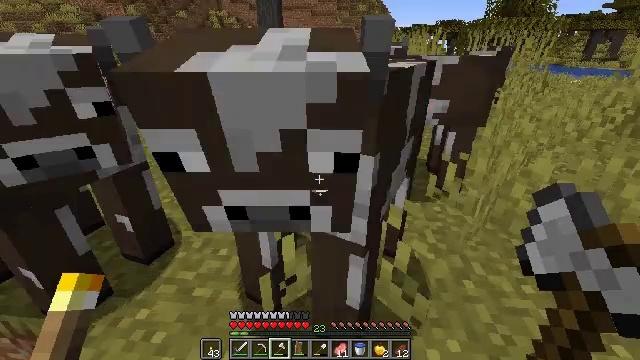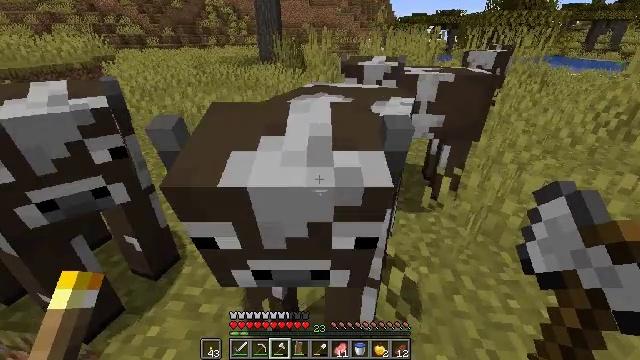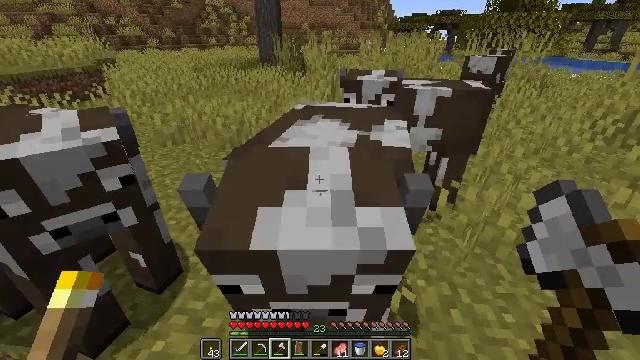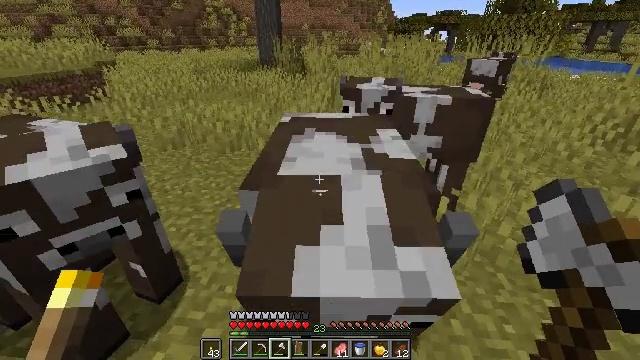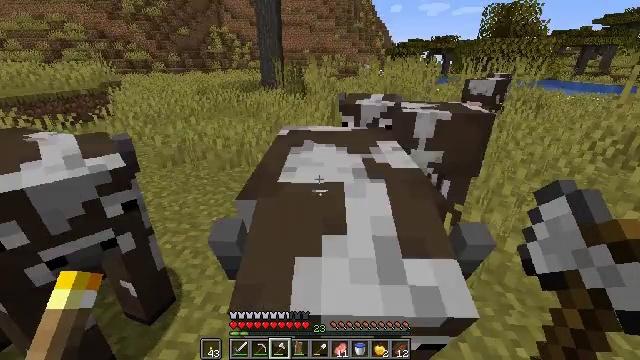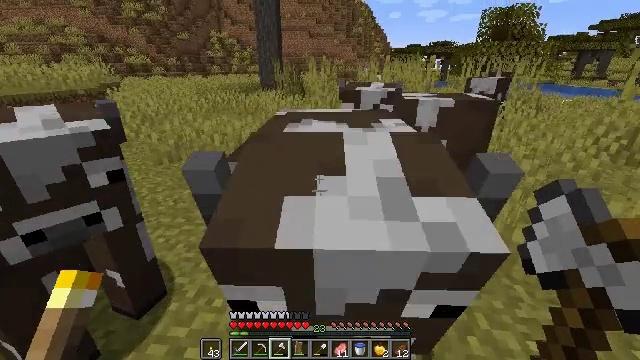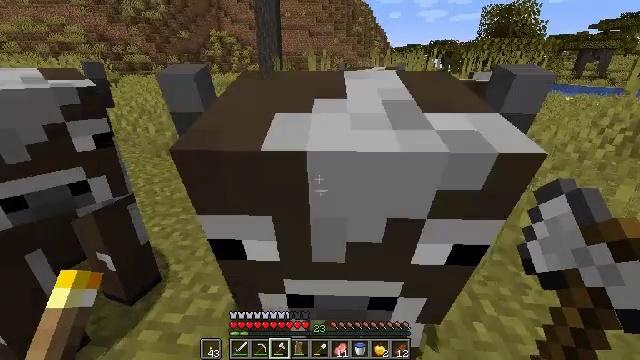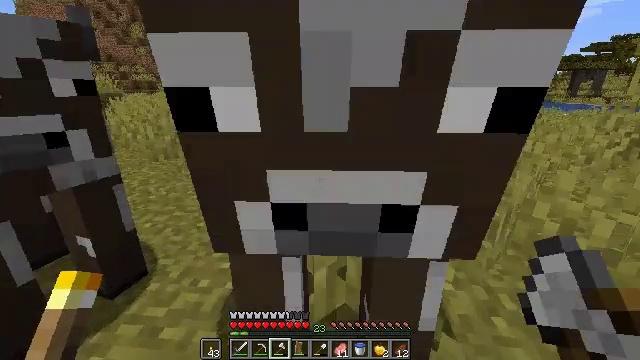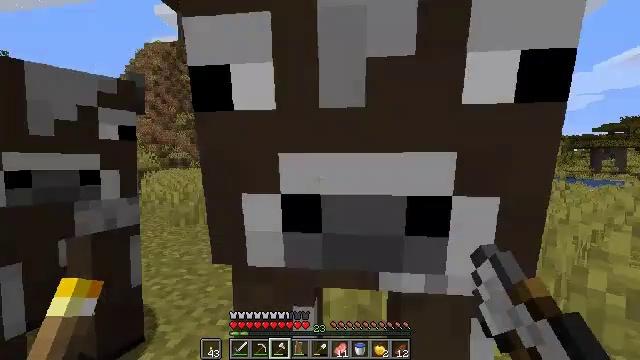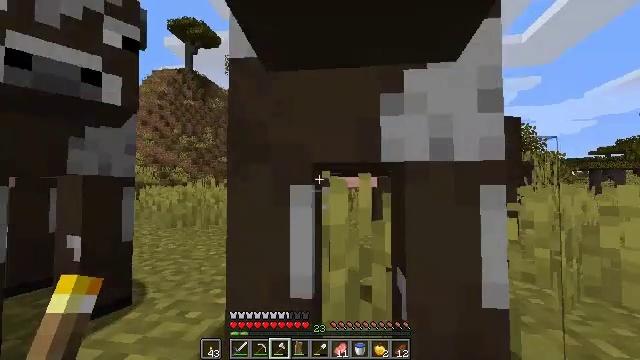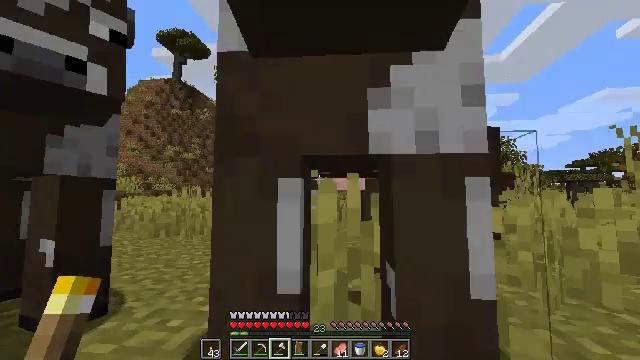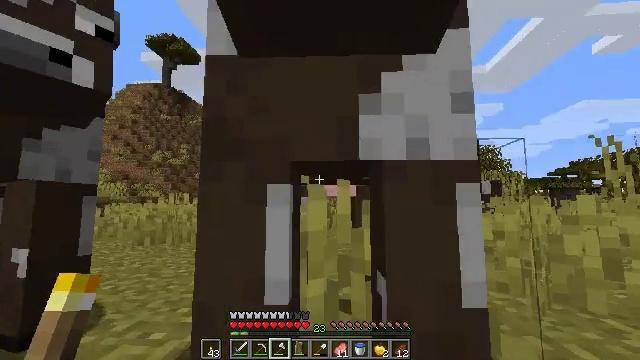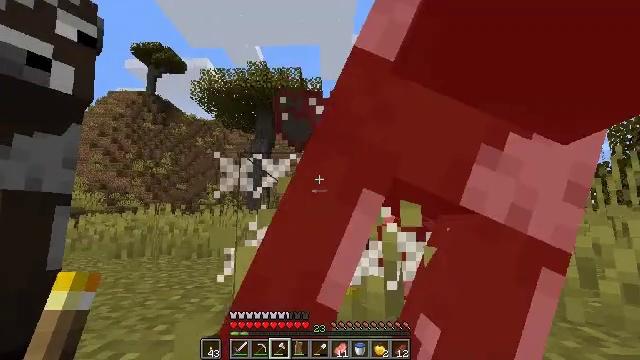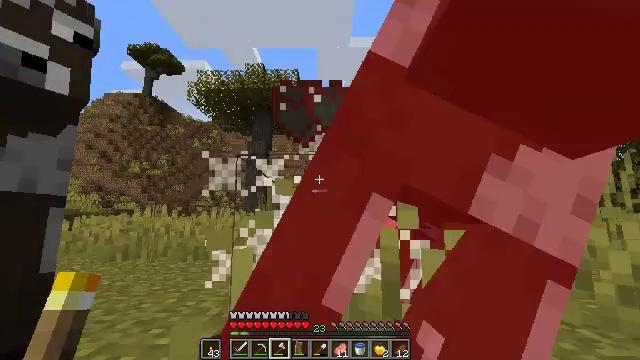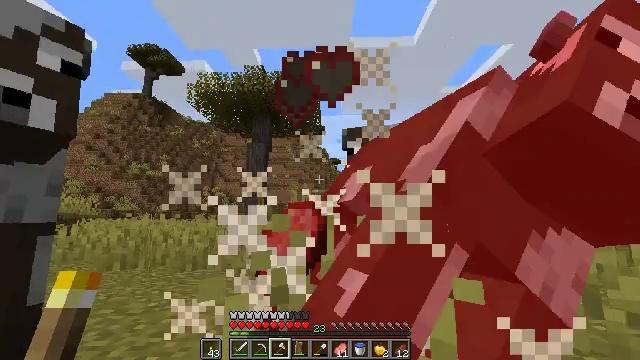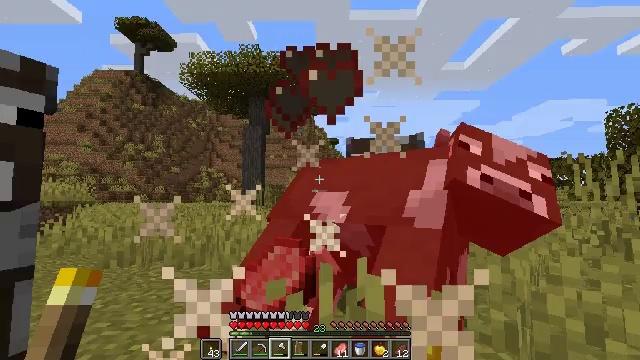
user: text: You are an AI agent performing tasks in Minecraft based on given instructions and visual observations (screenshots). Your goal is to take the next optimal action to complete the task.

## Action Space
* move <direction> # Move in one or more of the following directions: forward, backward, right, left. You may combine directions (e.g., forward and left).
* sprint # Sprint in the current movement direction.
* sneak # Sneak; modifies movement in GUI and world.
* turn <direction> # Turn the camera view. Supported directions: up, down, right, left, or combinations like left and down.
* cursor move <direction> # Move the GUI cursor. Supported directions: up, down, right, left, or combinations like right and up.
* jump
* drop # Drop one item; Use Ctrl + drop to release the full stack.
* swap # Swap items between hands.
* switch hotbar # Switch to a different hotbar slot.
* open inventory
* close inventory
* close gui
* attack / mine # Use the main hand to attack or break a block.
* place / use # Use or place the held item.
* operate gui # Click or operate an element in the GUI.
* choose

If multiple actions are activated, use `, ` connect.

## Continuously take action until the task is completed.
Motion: motion action
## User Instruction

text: Kill mobs.
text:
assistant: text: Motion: turn down
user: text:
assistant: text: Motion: no_op
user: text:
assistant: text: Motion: no_op
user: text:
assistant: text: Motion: turn up
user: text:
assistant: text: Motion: turn up
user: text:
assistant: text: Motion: no_op
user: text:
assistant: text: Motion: turn up, attack / mine
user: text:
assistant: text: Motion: turn left and up, attack / mine
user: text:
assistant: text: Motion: turn up
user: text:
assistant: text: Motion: turn right and up
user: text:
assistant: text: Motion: turn right and up
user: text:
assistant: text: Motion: turn right and up
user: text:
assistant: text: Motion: no_op
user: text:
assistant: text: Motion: move forward, jump
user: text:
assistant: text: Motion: move forward, turn down, jump
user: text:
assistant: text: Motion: move forward, turn down, jump
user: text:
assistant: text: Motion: move forward, turn right and down, jump
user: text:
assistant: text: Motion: move forward, turn right and down, jump
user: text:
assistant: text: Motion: move forward, turn right and down, jump
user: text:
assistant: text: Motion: move forward, turn down
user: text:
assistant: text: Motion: move forward
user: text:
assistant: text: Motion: move forward
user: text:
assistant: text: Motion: move forward
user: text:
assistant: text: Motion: move forward, turn right
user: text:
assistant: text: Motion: turn right
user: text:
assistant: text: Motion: turn right
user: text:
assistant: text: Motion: no_op
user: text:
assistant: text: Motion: turn left and down
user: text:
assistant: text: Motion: turn left
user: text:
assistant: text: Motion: turn left and down